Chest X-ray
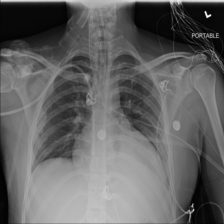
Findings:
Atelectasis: positive
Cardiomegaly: positive
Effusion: positive
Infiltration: positive
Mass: negative
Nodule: negative
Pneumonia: negative
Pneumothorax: negative
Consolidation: positive
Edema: negative
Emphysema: negative
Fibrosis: negative
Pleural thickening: negative
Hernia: negative